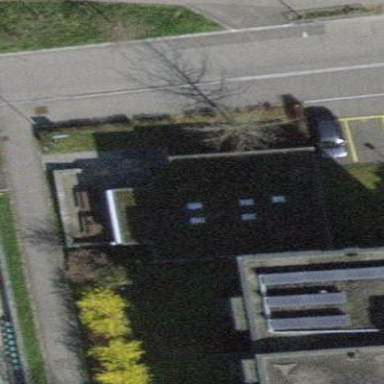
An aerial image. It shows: Sports centre building.